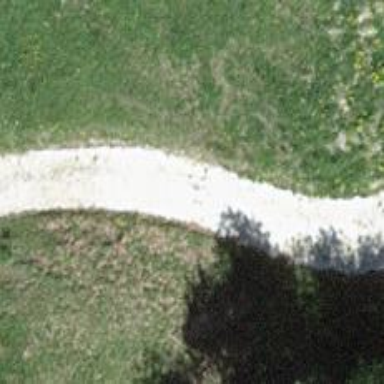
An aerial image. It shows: Track road with grade3 tracktype.